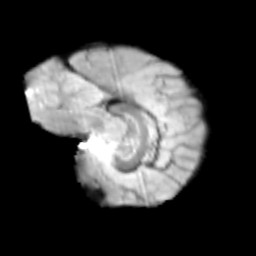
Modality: T2w
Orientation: sagittal
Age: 10
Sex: female
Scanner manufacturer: siemens
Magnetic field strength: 3 T
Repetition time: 3.8 s
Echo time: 0.07 s